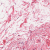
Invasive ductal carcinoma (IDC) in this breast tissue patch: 0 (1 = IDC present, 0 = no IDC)